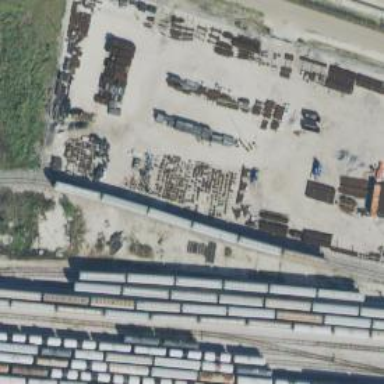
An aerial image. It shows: Railway yard.